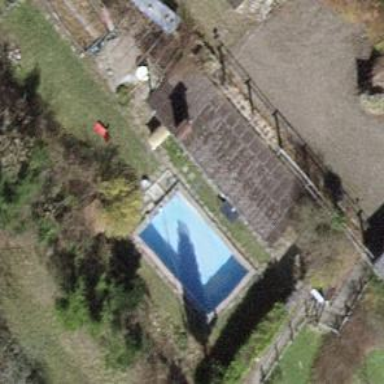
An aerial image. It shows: Swimming pool located in leisure land.